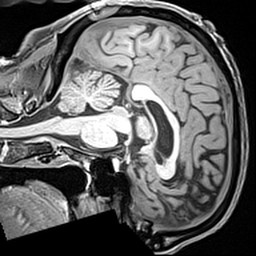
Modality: T1w
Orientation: sagittal
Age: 72
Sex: male
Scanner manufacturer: siemens
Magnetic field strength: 3 T
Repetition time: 2.4 s
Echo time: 0.0022 s